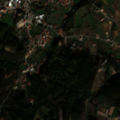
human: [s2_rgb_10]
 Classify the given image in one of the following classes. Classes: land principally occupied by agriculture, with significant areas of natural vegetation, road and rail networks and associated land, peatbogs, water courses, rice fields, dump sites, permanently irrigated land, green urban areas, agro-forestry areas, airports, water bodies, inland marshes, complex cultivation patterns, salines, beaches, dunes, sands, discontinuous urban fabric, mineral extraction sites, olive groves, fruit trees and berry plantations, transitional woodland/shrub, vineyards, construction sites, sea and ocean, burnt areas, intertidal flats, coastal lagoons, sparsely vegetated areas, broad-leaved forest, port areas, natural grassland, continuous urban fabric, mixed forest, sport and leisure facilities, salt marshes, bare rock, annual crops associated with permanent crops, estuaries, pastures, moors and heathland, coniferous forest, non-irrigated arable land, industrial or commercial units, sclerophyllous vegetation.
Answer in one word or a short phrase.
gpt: discontinuous urban fabric, complex cultivation patterns, land principally occupied by agriculture, with significant areas of natural vegetation, coniferous forest, mixed forest